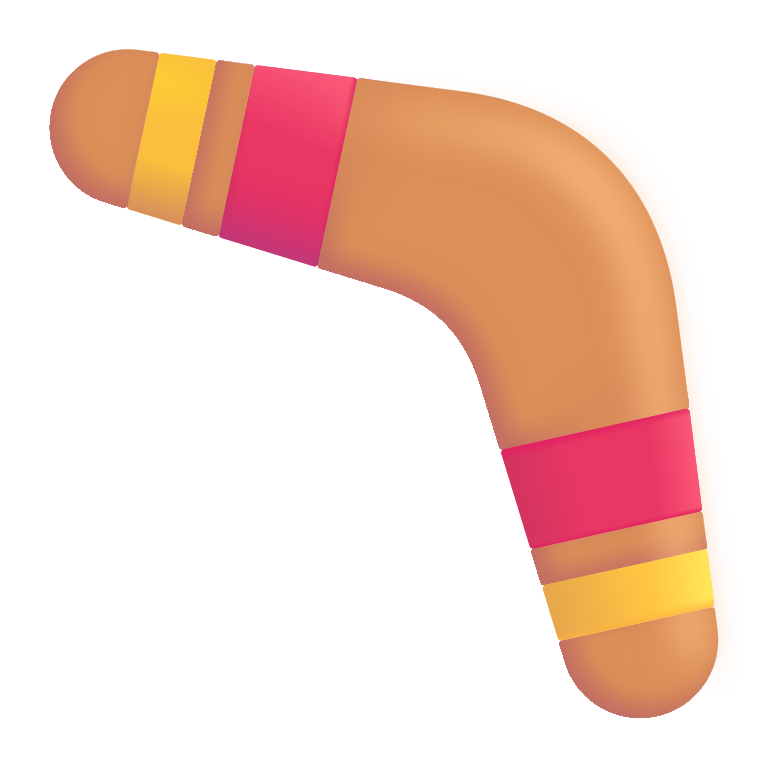
boomerang color